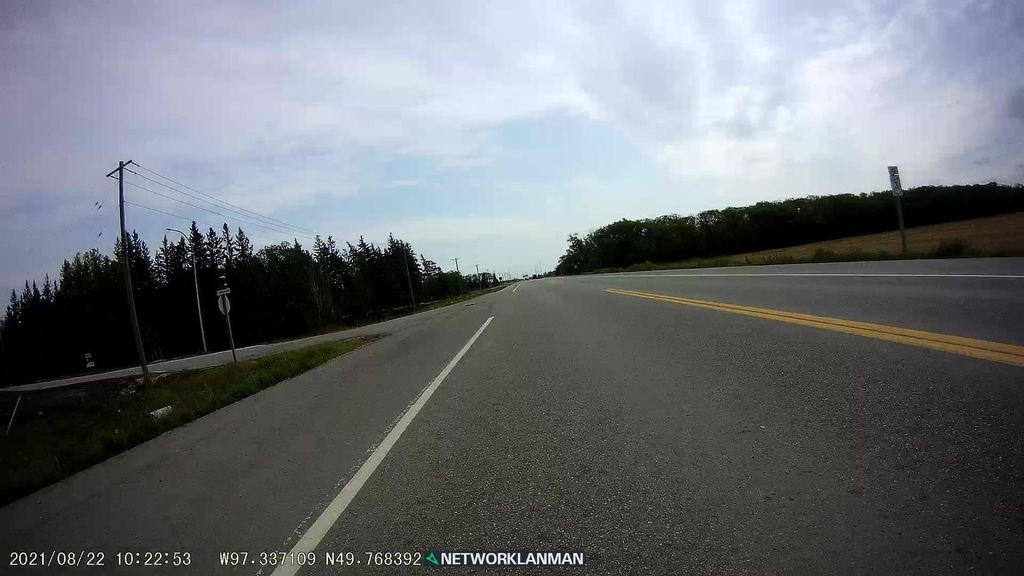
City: winnipeg